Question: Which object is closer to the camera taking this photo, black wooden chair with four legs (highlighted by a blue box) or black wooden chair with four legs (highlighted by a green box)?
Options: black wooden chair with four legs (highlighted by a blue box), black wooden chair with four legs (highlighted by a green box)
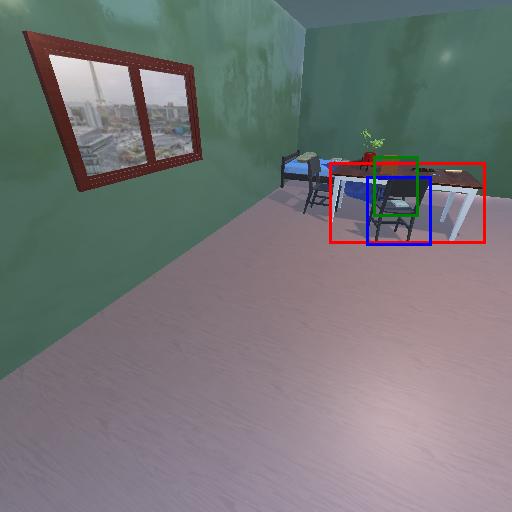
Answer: black wooden chair with four legs (highlighted by a blue box)